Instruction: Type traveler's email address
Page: traveler
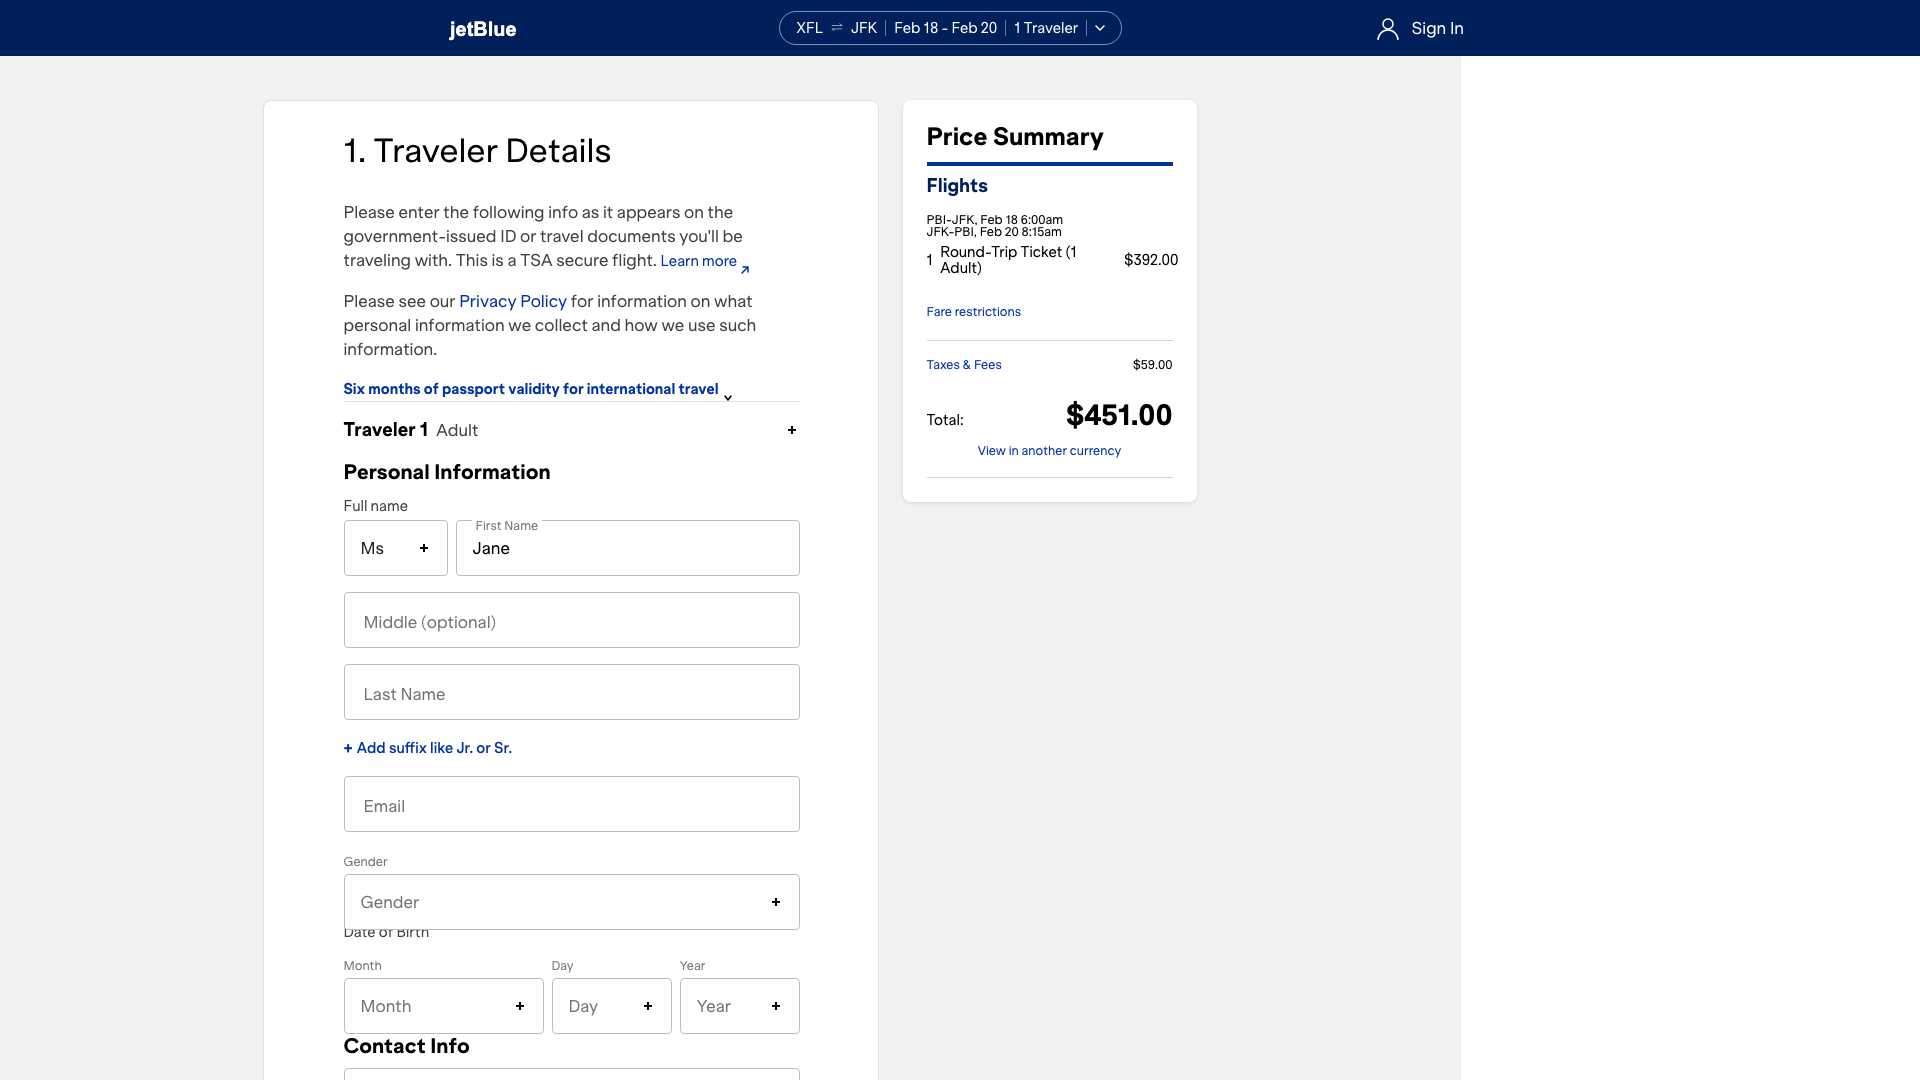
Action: type